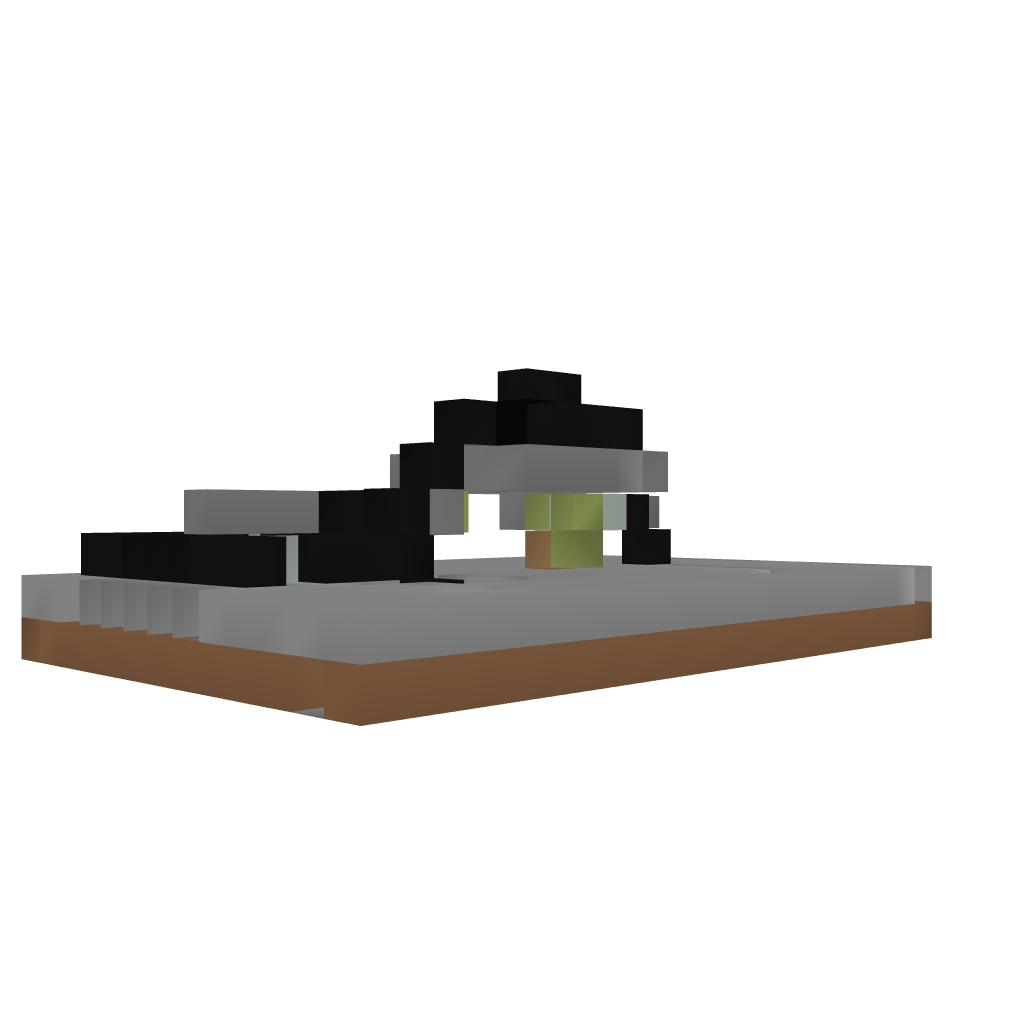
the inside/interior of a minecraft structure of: redstone hidden double doors